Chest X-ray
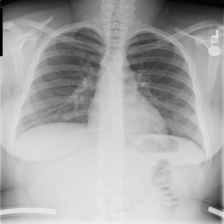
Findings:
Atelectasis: negative
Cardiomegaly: negative
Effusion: negative
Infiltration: negative
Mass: negative
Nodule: negative
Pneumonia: negative
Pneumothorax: negative
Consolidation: negative
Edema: negative
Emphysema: negative
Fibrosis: negative
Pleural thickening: negative
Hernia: negative